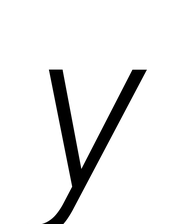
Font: Roboto-Italic_Light_Italic